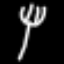
Label: fork